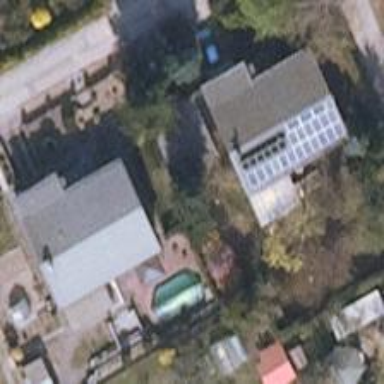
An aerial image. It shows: Detached building.